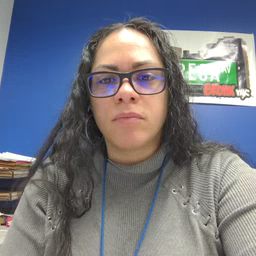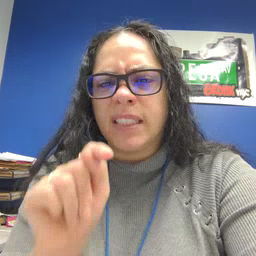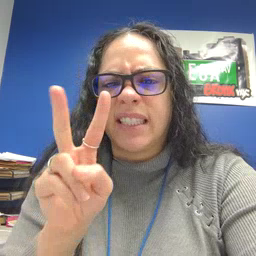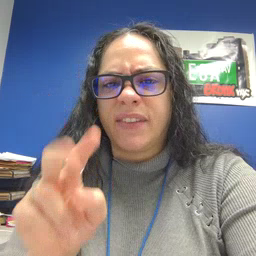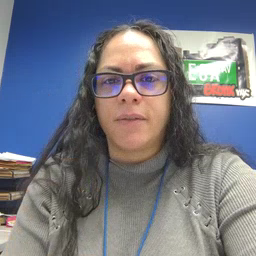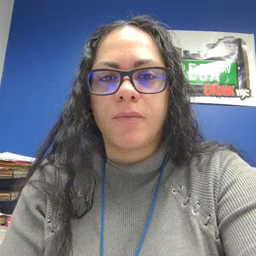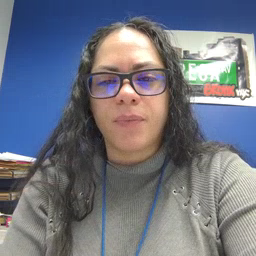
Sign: TV